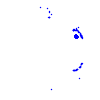
Particle: pion